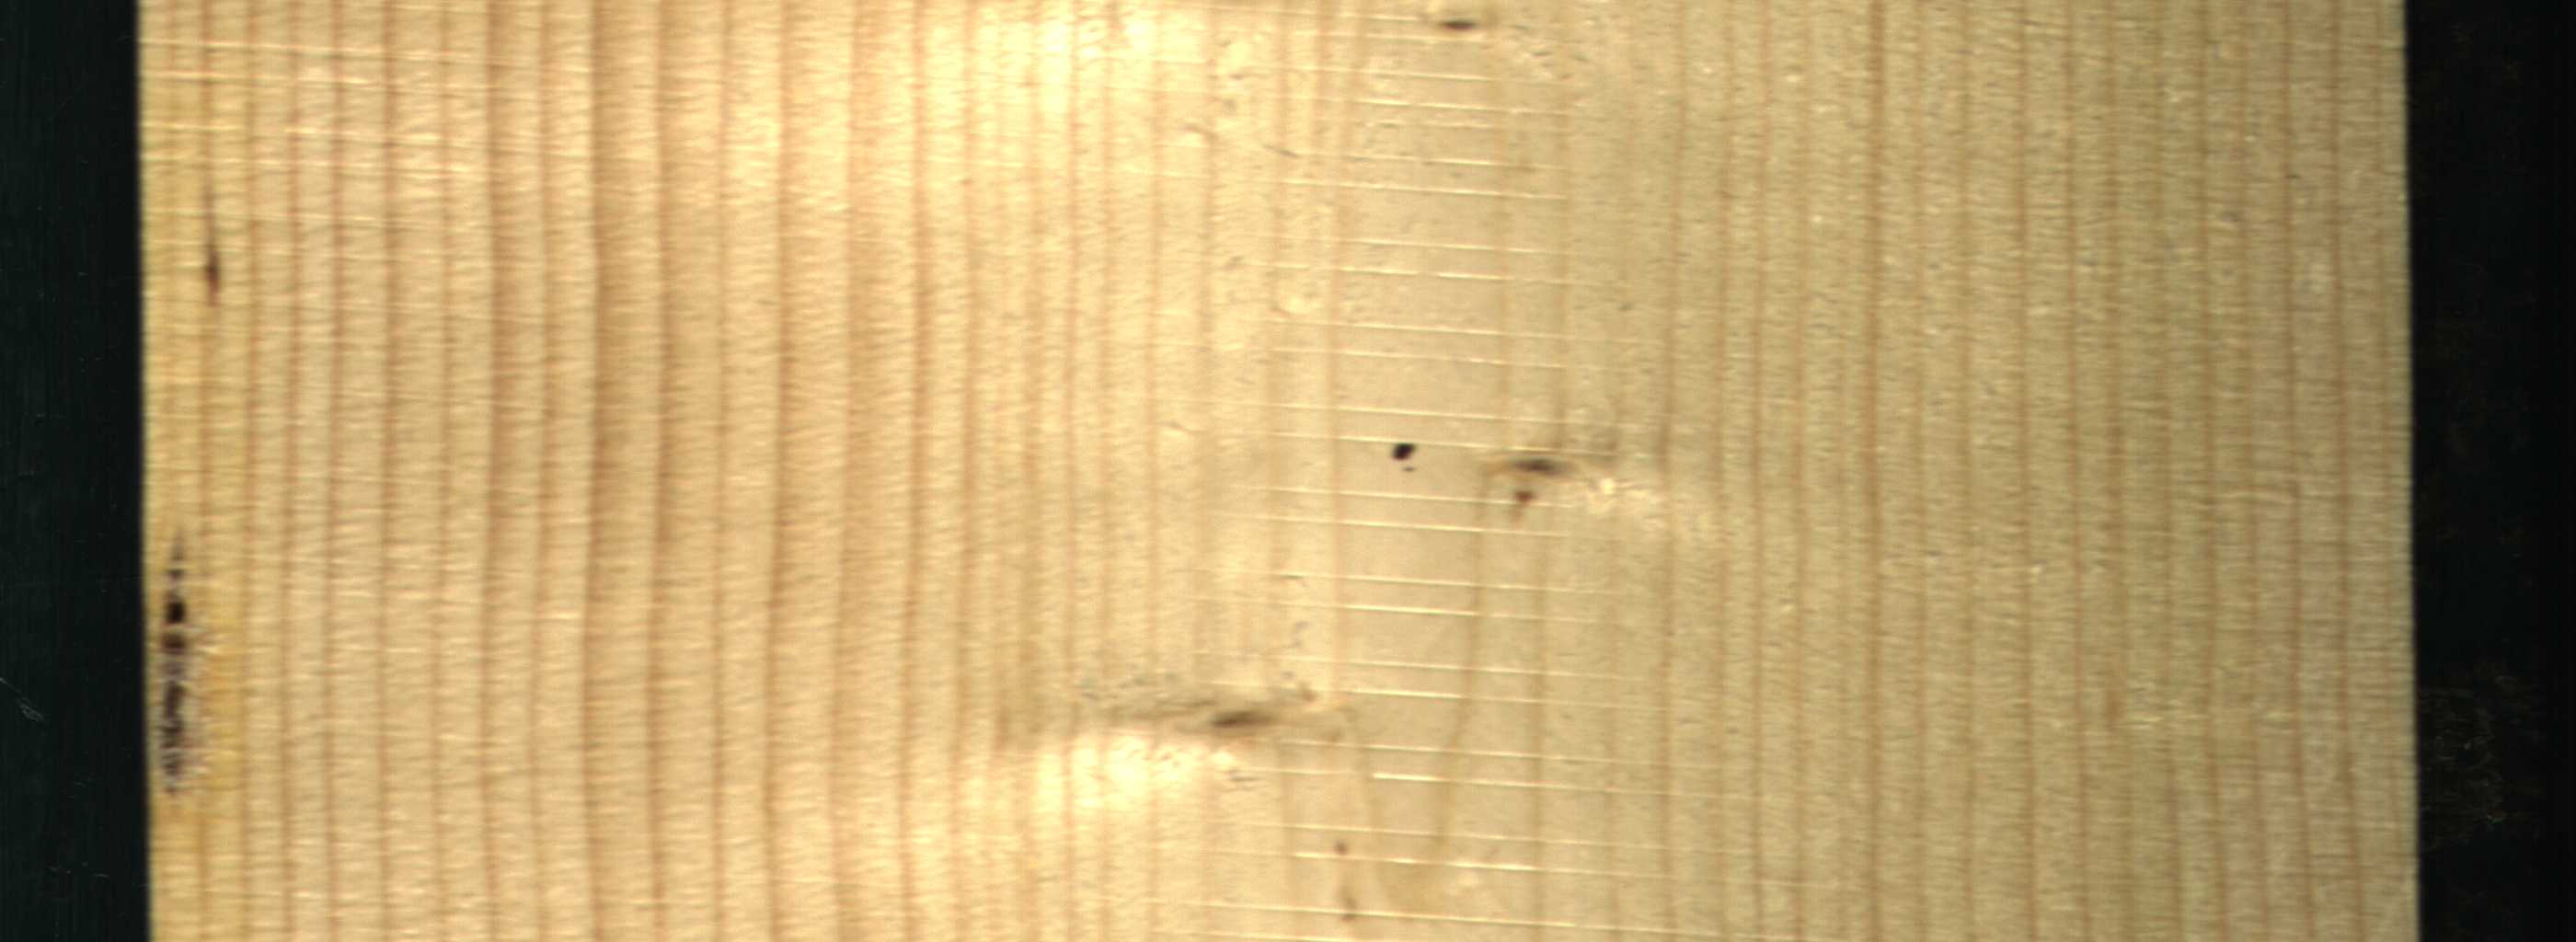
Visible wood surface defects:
resin
Live_Knot
Live_Knot